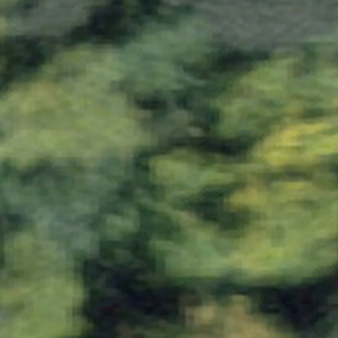
Label: other